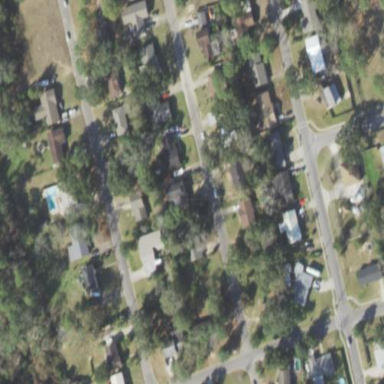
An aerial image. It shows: Single-family residential area.